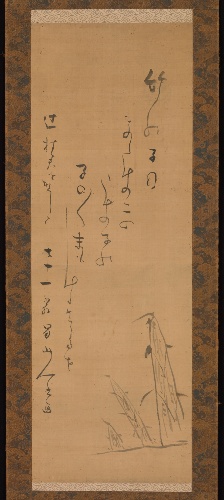
Title: 蜀山人(大田南畝)筆 筍図|Bamboo Shoots
Artist: Shokusanjin (Ōta Nanpo)
Artist bio: Japanese, 1749–1823
Date: 1820
Object type: Hanging scroll
Classification: Paintings
Medium: Hanging scroll; ink on silk
Culture: Japan
Period: Edo period (1615–1868)
Dimensions: 38 1/8 x 13 5/16 in. (96.8 x 33.8 cm)
Department: Asian Art
Credit line: The Harry G. C. Packard Collection of Asian Art, Gift of Harry G. C. Packard, and Purchase, Fletcher, Rogers, Harris Brisbane Dick, and Louis V. Bell Funds, Joseph Pulitzer Bequest, and The Annenberg Fund Inc. Gift, 1975
Accession year: 1975
Repository: Metropolitan Museum of Art, New York, NY
Tags: Bamboo